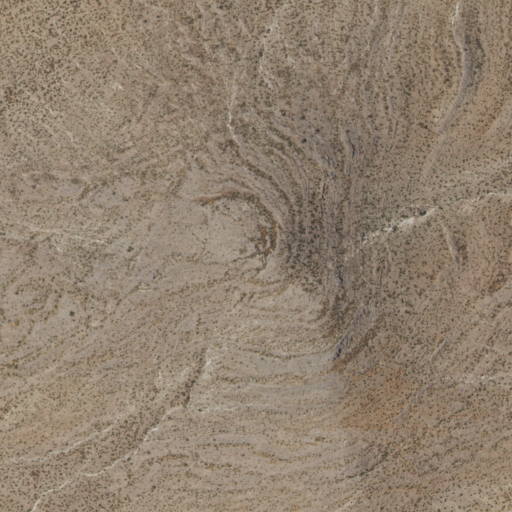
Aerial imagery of mountain in New Mexico named Limestone Hill containing shrub and grassland